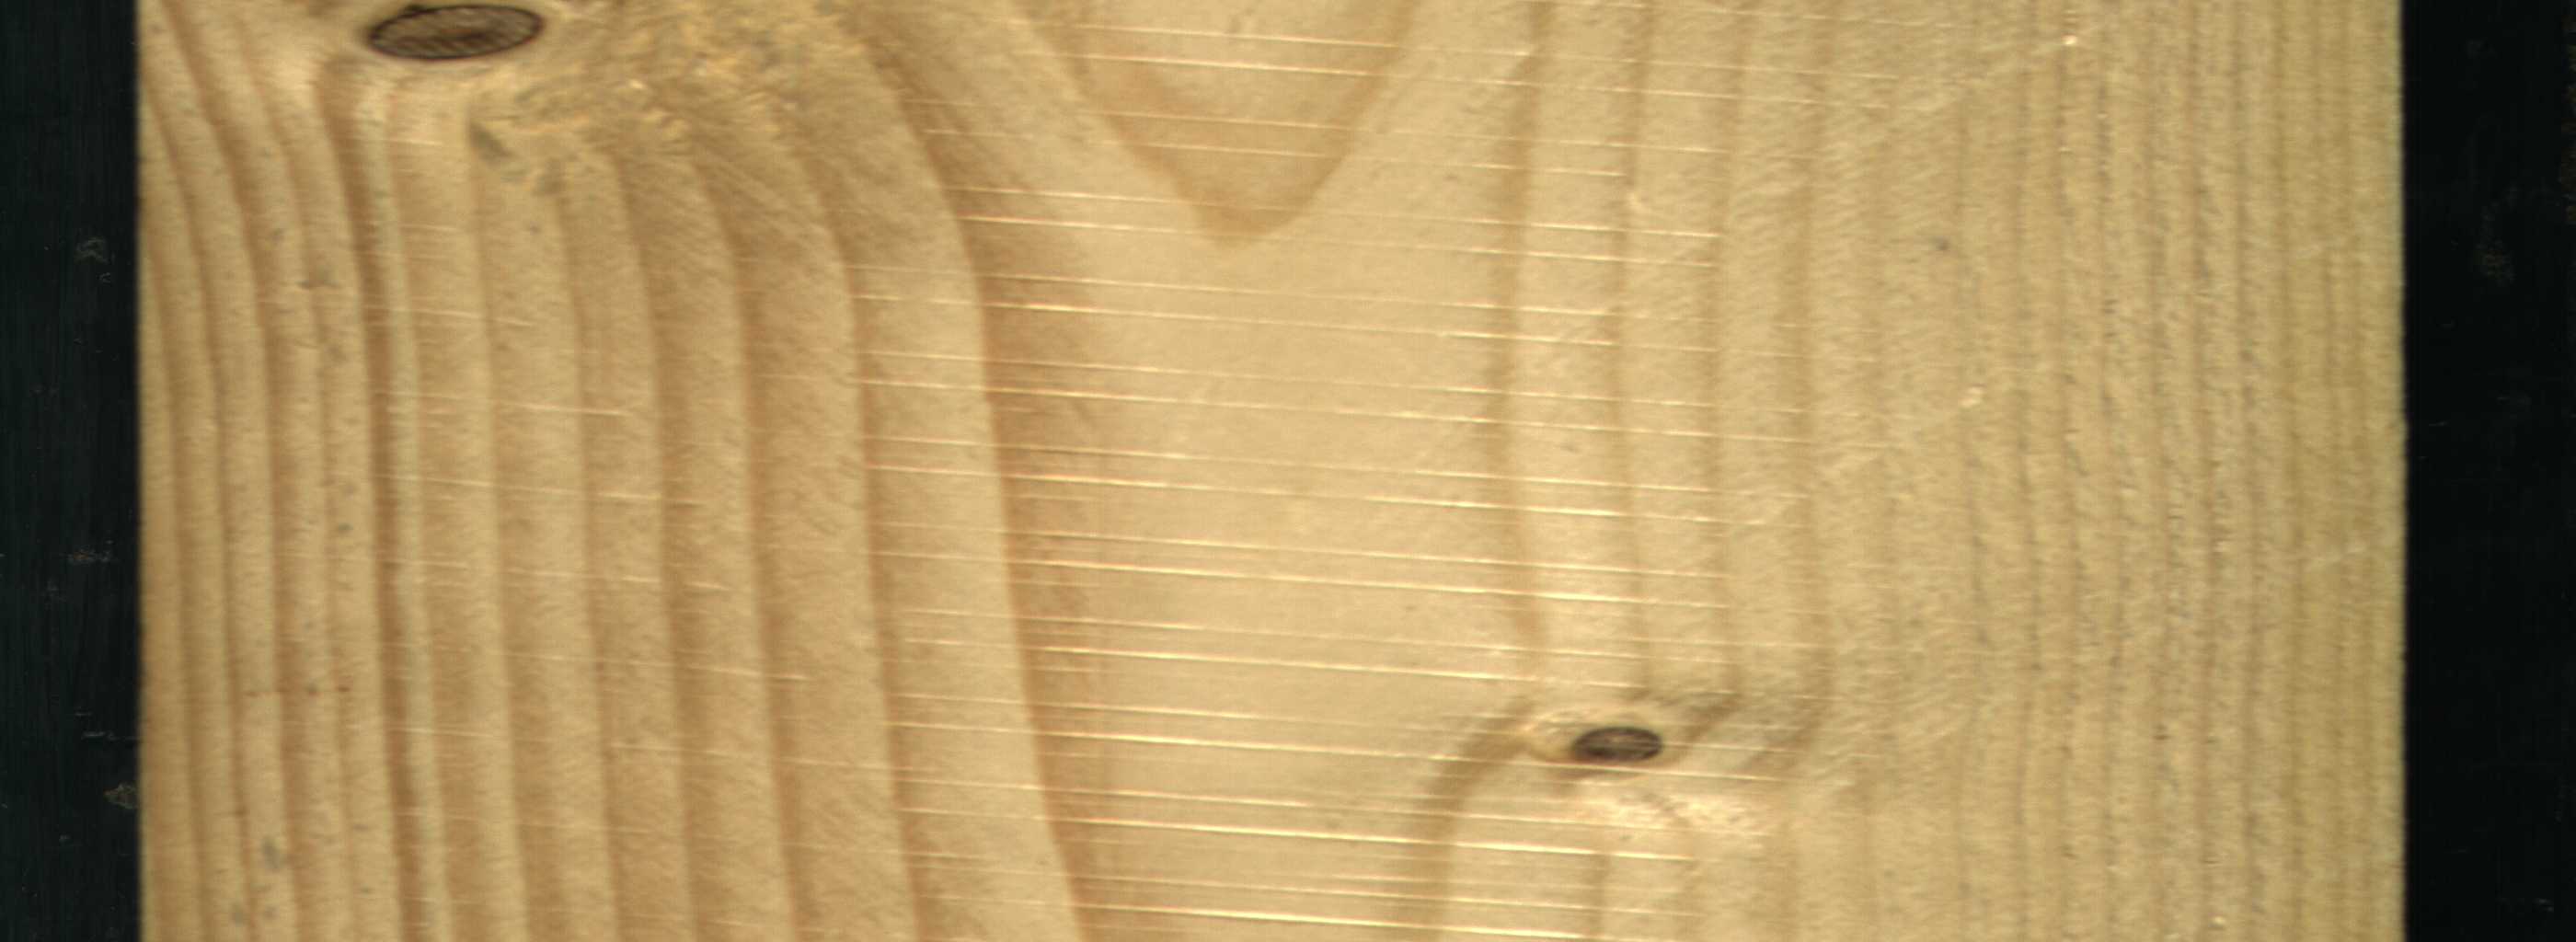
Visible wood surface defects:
Live_Knot
Live_Knot